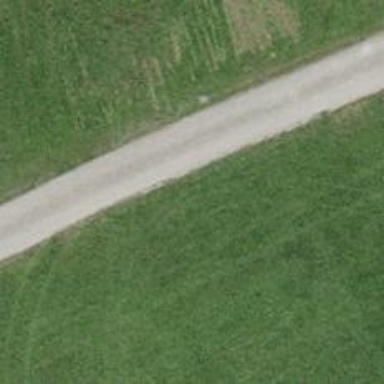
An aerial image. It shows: Unclassified road.